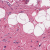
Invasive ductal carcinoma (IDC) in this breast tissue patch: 0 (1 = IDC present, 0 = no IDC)